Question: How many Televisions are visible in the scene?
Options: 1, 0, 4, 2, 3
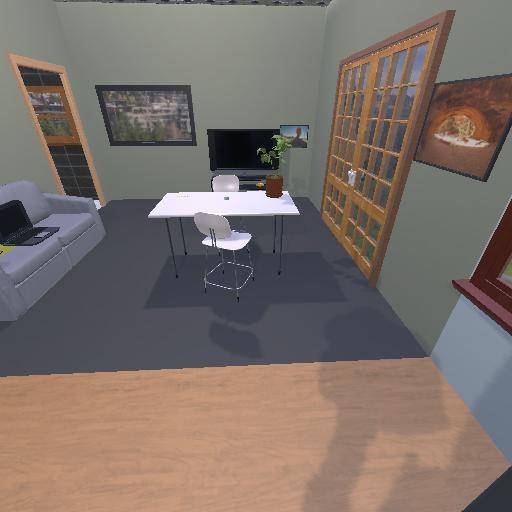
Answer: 1